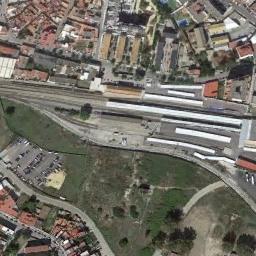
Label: railway_station